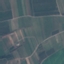
Land use / land cover: PermanentCrop